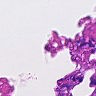
Metastatic tissue present: no